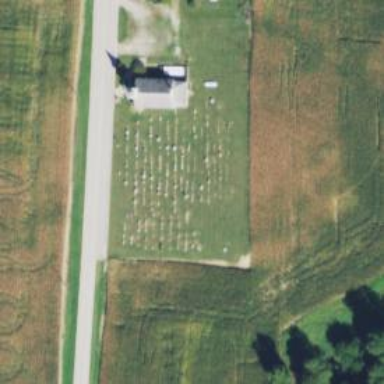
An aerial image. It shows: Graveyard.